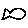
Label: fish